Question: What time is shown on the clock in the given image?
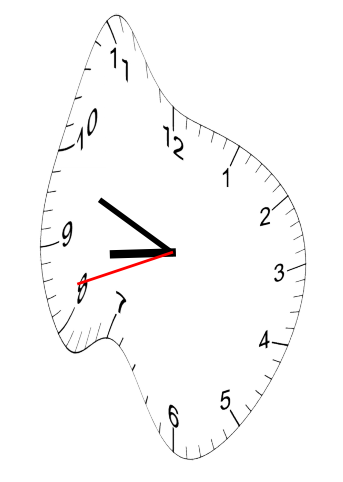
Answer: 08:48:42